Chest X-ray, PA view. Patient: 53 years old, sex M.
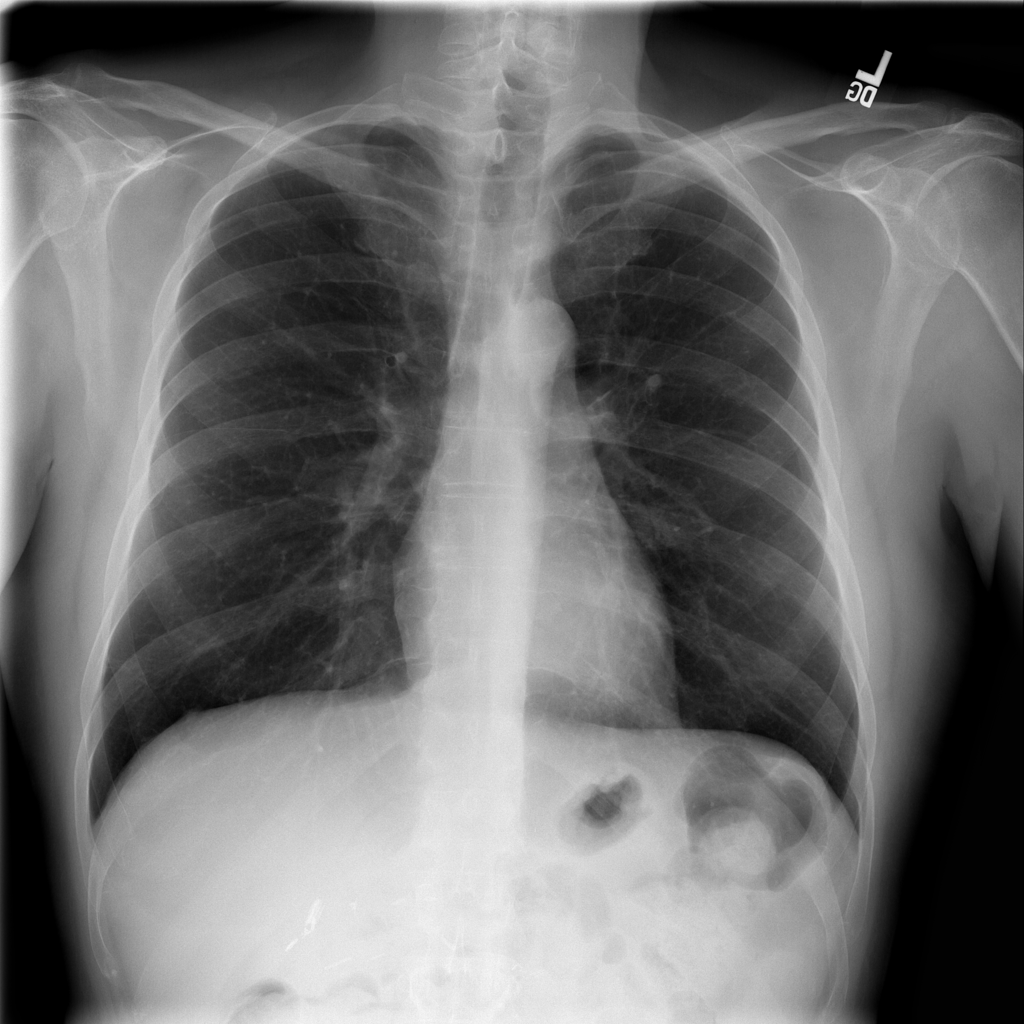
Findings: No Finding